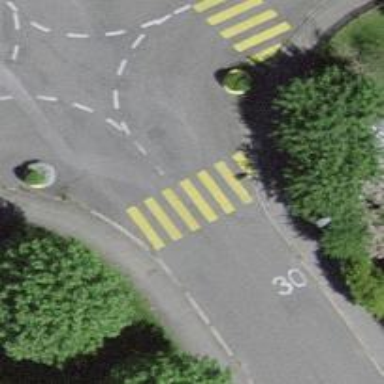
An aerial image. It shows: Uncontrolled zebra crossing on the road.